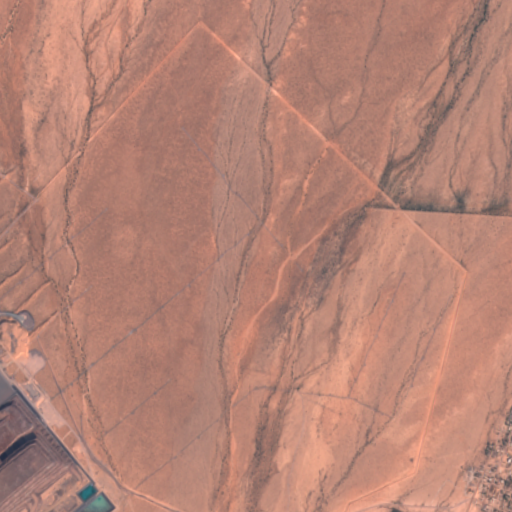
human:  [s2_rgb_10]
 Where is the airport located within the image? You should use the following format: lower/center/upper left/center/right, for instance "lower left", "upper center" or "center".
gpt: The airport is located in the lower right of the image.
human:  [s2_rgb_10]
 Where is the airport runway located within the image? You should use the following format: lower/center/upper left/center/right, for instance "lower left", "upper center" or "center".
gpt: The airport runway is located in the lower right of the image.
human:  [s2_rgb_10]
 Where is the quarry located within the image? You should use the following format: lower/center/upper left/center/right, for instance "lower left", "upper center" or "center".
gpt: The quarry is located in the lower left of the image.
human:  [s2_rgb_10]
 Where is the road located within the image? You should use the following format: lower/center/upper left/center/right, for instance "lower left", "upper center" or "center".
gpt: There is no road in the image.